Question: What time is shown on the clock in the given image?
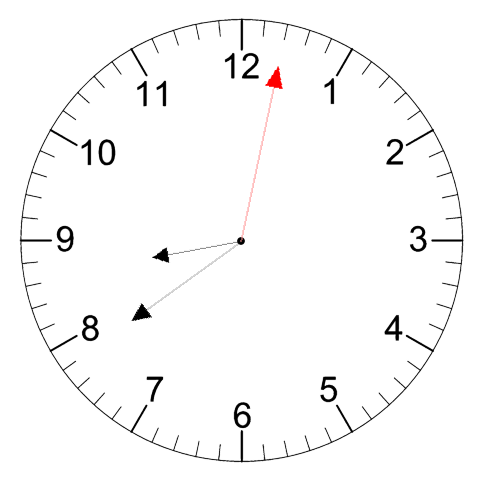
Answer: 08:39:02